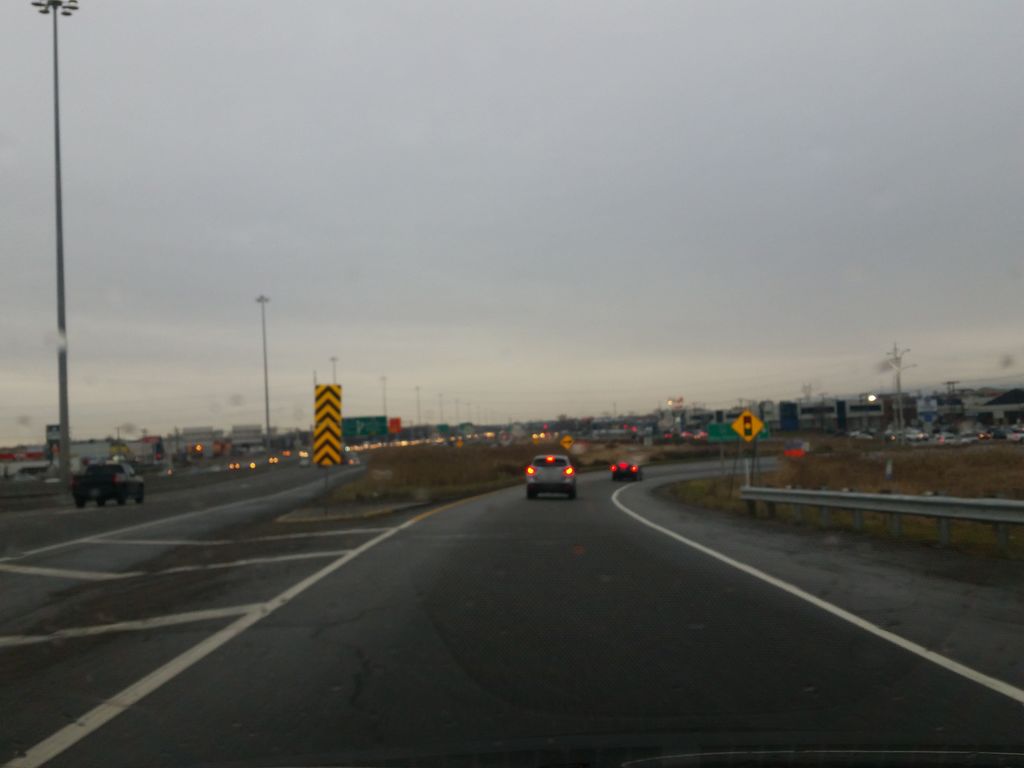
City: quebec_city